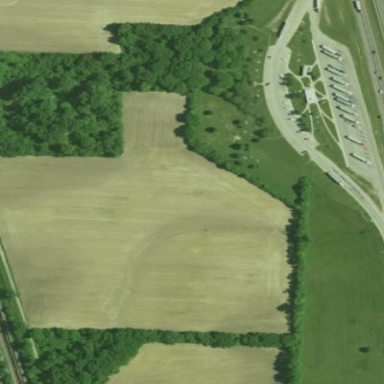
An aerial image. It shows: Rest area along the road.